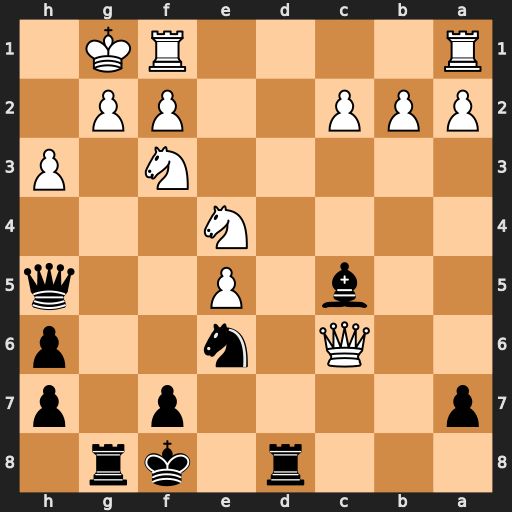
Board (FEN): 3r1kr1/p4p1p/2Q1n2p/2b1P2q/4N3/5N1P/PPP2PP1/R4RK1
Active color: b
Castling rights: -
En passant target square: -
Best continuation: Qxf3 Qxc5+ Nxc5